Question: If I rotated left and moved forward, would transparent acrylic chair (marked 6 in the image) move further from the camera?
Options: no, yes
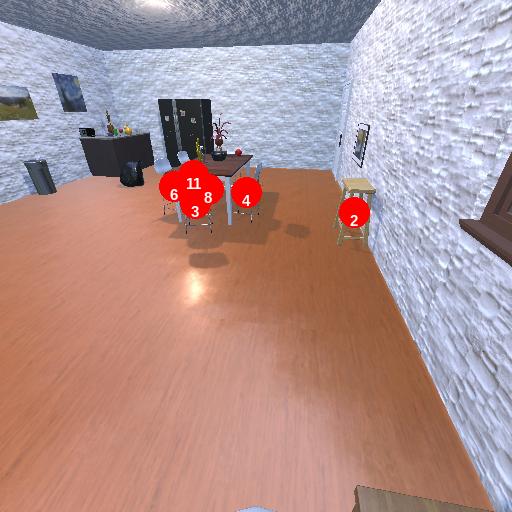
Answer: no